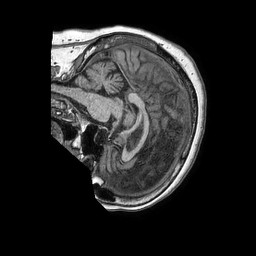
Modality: T1w
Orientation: sagittal
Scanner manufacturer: philips
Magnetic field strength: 1.5 T
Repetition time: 0.007544 s
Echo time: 0.003425 s